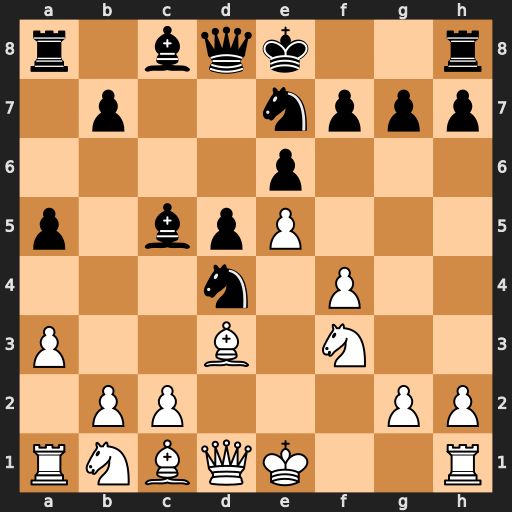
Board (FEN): r1bqk2r/1p2nppp/4p3/p1bpP3/3n1P2/P2B1N2/1PP3PP/RNBQK2R
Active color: w
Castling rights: KQkq
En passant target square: -
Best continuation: Nxd4 Bxd4 Bb5+ Bd7 Bxd7+ Qxd7 Qxd4